Question: ## INTRODUCTION AND RELEVANT INFORMATION:
I have written demo app in my attempt to learn how to use 'ADO' streams. Everything works fine except in one special case. Let me start by giving relevant information:
I am using 'WinAPI' to create GUI, and am loading( and saving it on the disk )/inserting BLOB on a button press. Buttons are in a dialog box.
## PROBLEM:
When I press button for inserting BLOB into database I can see it being inserted ( I keep MS Access open ). If I try to load any existing BLOB from database nothing occurs, but no errors are signaled.
However, if I perform insert, , pressing the button for loading BLOB and saving it into disk works well.
I work on Windows 8.1 using Visual Studio 2013 on a x64 dual core CPU laptop ( this might be important to mention ).
## SSCCE:
To help you even further, follow carefully instructions to create very minimal code example that reproduces the problem:
1.) Create 'default Win32 project' in Visual Studio.
2.) In 'stdafx.h' add following just below '#include <windows.h>' :
'''
#include <comutil.h>
#include <stdio.h>
#include <ole2.h>
#include <string>
#include <shlwapi.h>
#pragma comment( lib, "comsuppw.lib")
#pragma comment( lib, "shlwapi.lib")
'''
3.) Add the following in your main '.cpp' file just below '#include' directives:
'''
#import <C:\Program Files\Common Files\System\ado\msado15.dll> rename( "EOF", "AdoNSEOF" )
'''
4.) add the following function above dialog box procedure 'About' :
'''
BOOL OpenFile(HWND hDlg, LPWSTR szFileName, LPWSTR szFilter)
{
// prepare OPENFILE dialog
OPENFILENAME ofn;
memset(&ofn, 0, sizeof(ofn));
ofn.lStructSize = sizeof(OPENFILENAME);
ofn.hwndOwner = hDlg;
ofn.lpstrFilter = szFilter;
ofn.lpstrFile = szFileName;
ofn.lpstrFile[0] = L'';
ofn.nMaxFile = MAX_PATH;
ofn.Flags = OFN_EXPLORER | OFN_FILEMUSTEXIST |
OFN_DONTADDTORECENT | OFN_HIDEREADONLY |
OFN_PATHMUSTEXIST;
ofn.lpstrDefExt = L".pdf";
if (GetOpenFileName(&ofn))
return TRUE;
return FALSE;
}
'''
5.) Replace 'About' dialog procedure with this:
'''
// Message handler for about box.
INT_PTR CALLBACK About(HWND hDlg, UINT message, WPARAM wParam, LPARAM lParam)
{
UNREFERENCED_PARAMETER(lParam);
// connection string
static wchar_t bstrConnect[MAX_PATH];
switch (message)
{
case WM_INITDIALOG:
{
// create connection string by choosing database
wchar_t szFile[MAX_PATH];
OpenFile(hDlg, szFile, L".accdb");
swprintf_s(bstrConnect, MAX_PATH,
L"Provider=Microsoft.ACE.OLEDB.12.0; Data Source = %s;", szFile);
}
return (INT_PTR)TRUE;
case WM_COMMAND:
if (LOWORD(wParam) == IDC_BUTTON1) // save BLOB to database
{
wchar_t szFileName[MAX_PATH] = L"";
if (OpenFile(hDlg, szFileName, L"All files*.*"))
{
try
{
HRESULT hr = CoInitialize(NULL);
ADODB::_ConnectionPtr pConn(L"ADODB.Connection");
ADODB::_RecordsetPtr pRS(L"ADODB.Recordset");
hr = pConn->Open(bstrConnect,
L"", L"", ADODB::adConnectUnspecified);
// create new recordset
pRS->Open( L"test", _variant_t((IDispatch*)pConn, true),
ADODB::adOpenKeyset,
ADODB::adLockOptimistic,
ADODB::adCmdTable);
// create stream object
ADODB::_StreamPtr pStream(L"ADODB.Stream");
// set stream type
pStream->Type = ADODB::adTypeBinary;
// missing parameter for Open
_variant_t varOptional(DISP_E_PARAMNOTFOUND, VT_ERROR);
// open stream
pStream->Open(varOptional,
ADODB::adModeUnknown,
ADODB::adOpenStreamUnspecified,
_bstr_t(L""), _bstr_t(L""));
// open selected file
hr = pStream->LoadFromFile(szFileName);
// error checking
if (FAILED(hr))
throw _com_error(hr);
// add new blank record
pRS->AddNew();
// position stream to beginning
pStream->Position = 0;
// insert data to recordset
PathStripPath(szFileName); // leave only filename
pRS->Fields->GetItem(L"tip")->Value = szFileName;
pRS->Fields->GetItem(L"field")->Value =
pStream->Read(ADODB::adReadAll);
// insert data
pRS->Update();
//cleanup
pRS->Close();
pConn->Close();
pStream->Close();
CoUninitialize();
MessageBeep(0);
}
catch (_com_error e)
{
MessageBox(hDlg, (LPWSTR)e.Description(), L"", 0);
}
}
}
if (LOWORD(wParam) == IDC_BUTTON3) // load BLOB and save it into disk
{
try
{
// napravi upit
HRESULT hr = CoInitialize(NULL);
ADODB::_ConnectionPtr pConn(L"ADODB.Connection");
ADODB::_RecordsetPtr pRS(L"ADODB.Recordset");
hr = pConn->Open(bstrConnect, L"", L"", ADODB::adConnectUnspecified);
// create stream object
ADODB::_StreamPtr pStream(L"ADODB.Stream");
// set stream type
pStream->Type = ADODB::adTypeBinary;
// missing parameter for Open
_variant_t varOptional(DISP_E_PARAMNOTFOUND, VT_ERROR);
// open stream
pStream->Open(varOptional,
ADODB::adModeUnknown,
ADODB::adOpenStreamUnspecified,
_bstr_t(L""), _bstr_t(L""));
// primary key is taken from edit control
wchar_t query[200] = L"";
swprintf_s(query, 200, L"select tip, field from test where ID = %d;",
(int)GetDlgItemInt(hDlg, IDC_EDIT1, FALSE, FALSE));
pRS->Open(query, _variant_t((IDispatch *)pConn, true),
ADODB::adOpenUnspecified, ADODB::adLockPessimistic,
ADODB::adCmdText);
if (NULL == pRS)
MessageBox(hDlg, L"Empty recordset!", L"", 0);
hr = pStream->Write(pRS->Fields->GetItem(L"field")->Value);
if (FAILED(hr))
MessageBox(hDlg, L"stream write failed", L"", 0);
// save to file
// store this file on disk
// int he same place our app is running
wchar_t szFileName[MAX_PATH] = L"";
swprintf_s(szFileName, MAX_PATH, L".\%s",
pRS->Fields->GetItem(L"tip")->Value.bstrVal);
hr = pStream->SaveToFile(szFileName, ADODB::adSaveCreateOverWrite);
if (FAILED(hr))
MessageBox(hDlg, L"save to file failed", L"", 0);
//cleanup
pRS->Close();
pConn->Close();
pStream->Close();
CoUninitialize();
MessageBeep(0);
}
catch (_com_error e)
{
MessageBox(hDlg, (LPWSTR)e.Description(), L"", 0);
}
}
if (LOWORD(wParam) == IDOK || LOWORD(wParam) == IDCANCEL)
{
EndDialog(hDlg, LOWORD(wParam));
return (INT_PTR)TRUE;
}
break;
}
return (INT_PTR)FALSE;
}
'''
7.) Rework 'About' dialog box in 'rc' editor like below:

- 'auto buddy''right align, and'- -
8.) Create MS Access database with following fields:
- - 'autonumber''primary key'- 'OLE Object'- 'text'
When you run application, open 'About' menu item so dialogbox can pop. Choose database we created.
Click the left button ( from the blue circle in the previously submitted image ). Open file dialogbox pops and you can choose any file ( I have tried with '.pdf', '.exe', '.zip' and 'jpeg' ). File should be inserted into database.
To read BLOB and save it in the same place your app is running, type the number of record you wish to retrieve and press right button ( from the red circle in the previously submitted picture ). BLOB should be loaded and then saved in the same place where your app is.
## FINAL NOTES:
This is not a production code, please be aware of that. This is just the smallest, simplest code example that illustrates the problem.
Again, if you insert BLOB and then try to load it, nothing happens but code runs without error.
If you insert BLOB, and then try to load BLOB from database everything works fine.
## QUESTION:
How can I rewrite my code so I can insert, and then load BLOB without resorting to the "solution #2" described earlier.
Thank you.
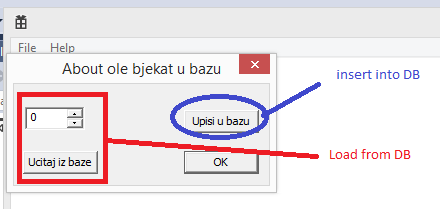
Answer: Normally, when I solve the problem on my own, and there are no answers, I simply delete the question. However, the code posted could be great working example for future generations.
The problem was in my construction of file path. After rewriting my code as below, everything works. Here is the complete dialog procedure:
'''
// Message handler for about box.
INT_PTR CALLBACK About(HWND hDlg, UINT message, WPARAM wParam, LPARAM lParam)
{
UNREFERENCED_PARAMETER(lParam);
// connection string
static wchar_t bstrConnect[MAX_PATH];
switch (message)
{
case WM_INITDIALOG:
{
wchar_t szFile[MAX_PATH];
OpenFile(hDlg, szFile, L".accdb");
swprintf_s(bstrConnect, MAX_PATH,
L"Provider=Microsoft.ACE.OLEDB.12.0; Data Source = %s;", szFile);
}
return (INT_PTR)TRUE;
case WM_COMMAND:
switch (LOWORD(wParam))
{
case IDC_BUTTON1:
{
wchar_t szFileName[MAX_PATH] = L"";
if (OpenFile(hDlg, szFileName, L"All files*.*"))
{
try
{
// disable write button, just in case, until we finish inserting
EnableWindow(GetDlgItem(hDlg, IDC_BUTTON3), FALSE);
HRESULT hr = CoInitialize(NULL);
ADODB::_ConnectionPtr pConn(L"ADODB.Connection");
ADODB::_RecordsetPtr pRS(L"ADODB.Recordset");
hr = pConn->Open(bstrConnect, L"", L"",
ADODB::adConnectUnspecified);
// create new recordset
pRS->Open(L"test", _variant_t((IDispatch*)pConn, true),
ADODB::adOpenKeyset, ADODB::adLockOptimistic,
ADODB::adCmdTable);
// create stream object
ADODB::_StreamPtr pStream(L"ADODB.Stream");
// set stream type
pStream->Type = ADODB::adTypeBinary;
// missing parameter
_variant_t varOptional(DISP_E_PARAMNOTFOUND, VT_ERROR);
// open stream
pStream->Open(varOptional, ADODB::adModeUnknown,
ADODB::adOpenStreamUnspecified, _bstr_t(L""), _bstr_t(L""));
// open selected file
hr = pStream->LoadFromFile(szFileName);
if(FAILED(hr))
throw _com_error(hr);
// add new blank record
pRS->AddNew();
// position stream
pStream->Position = 0;
// insert data to recordset
PathStripPath(szFileName); // leave only filename
pRS->Fields->GetItem(L"tip")->Value = szFileName; // store filename
pRS->Fields->GetItem(L"field")->Value =
pStream->Read(ADODB::adReadAll); // store BLOB
// insert data
pRS->Update();
//cleanup
pRS->Close();
pConn->Close();
pStream->Close();
CoUninitialize();
// now is safe to read BLOB from database so enable load button
EnableWindow(GetDlgItem(hDlg, IDC_BUTTON3), TRUE);
// make a sound just so we know we made it! :)
MessageBeep(0);
}
catch (_com_error e)
{
MessageBox(hDlg, (LPWSTR)e.Description(), L"", 0);
}
}
}
break;
case IDC_BUTTON3:
{
try
{
HRESULT hr = CoInitialize(NULL);
if (FAILED(hr))
throw _com_error(hr);
ADODB::_ConnectionPtr pConn(L"ADODB.Connection");
ADODB::_RecordsetPtr pRS(L"ADODB.Recordset");
hr = pConn->Open(bstrConnect, L"", L"", ADODB::adConnectUnspecified);
if (FAILED(hr))
{
MessageBox(hDlg, L"connection error", L"", 0);
throw _com_error(hr);
}
// create stream object
ADODB::_StreamPtr pStream(L"ADODB.Stream");
// set stream type
pStream->Type = ADODB::adTypeBinary;
// missing parameter
_variant_t varOptional(DISP_E_PARAMNOTFOUND, VT_ERROR);
hr = pStream->Open(varOptional, ADODB::adModeUnknown,
ADODB::adOpenStreamUnspecified, _bstr_t(L""), _bstr_t(L""));
if (FAILED(hr))
{
MessageBox(hDlg, L"connection error", L"", 0);
throw _com_error(hr);
}
wchar_t query[200] = L"";
BOOL ok = true; // needed for error checking ( GetDlgInt -> see the docs )
swprintf_s(query, 200, L"select tip, field from test where ID = %d;",
(int)GetDlgItemInt(hDlg, IDC_EDIT1, &ok, FALSE));
if (!ok)
MessageBox(hDlg, L"dlgitemint failed", L"", 0);
hr = pRS->Open(query, _variant_t((IDispatch *)pConn, true),
ADODB::adOpenUnspecified, ADODB::adLockPessimistic,
ADODB::adCmdText);
if (FAILED(hr))
{
MessageBox(hDlg, L"connection error", L"", 0);
throw _com_error(hr);
}
if (NULL == pRS)
{
MessageBox(hDlg, L"NULL pRS!", L"", 0);
throw _com_error(hr);
}
if (pRS->BOF && pRS->AdoNSEOF)
MessageBox(hDlg, L"empty rs", L"", 0);
hr = pStream->Write(pRS->Fields->GetItem(L"field")->Value);
if (!pStream->GetSize())
MessageBox(hDlg, L"stream write failed", L"", 0);
if (FAILED(hr))
{
MessageBox(hDlg, L"stream write failed", L"", 0);
throw _com_error(hr);
}
// save to file
wchar_t szFileName[MAX_PATH] = L"";
// this returns directory where our exe is running
GetModuleFileName(NULL, szFileName, MAX_PATH);
// now we remove name and extension of the exe file
PathRemoveFileSpec(szFileName);
// add backslash at the end
PathAddBackslash(szFileName);
// now we "glue" the name of our BLOB ( we stored it into DB )
wcscat_s(szFileName, MAX_PATH,
pRS->Fields->GetItem(L"tip")->Value.bstrVal);
if (!wcslen(szFileName))
MessageBox(hDlg, L"load field name failed", L"", 0);
hr = pStream->SaveToFile(szFileName, ADODB::adSaveCreateOverWrite);
if (FAILED(hr))
{
MessageBox(hDlg, L"save to file failed", L"", 0);
throw _com_error(hr);
}
//cleanup
pRS->Close();
pConn->Close();
pStream->Close();
CoUninitialize();
// beep so we know all went well
MessageBeep(0);
}
catch (_com_error e)
{
MessageBox(hDlg, (LPWSTR)e.Description(), L"", 0);
}
}
break;
case IDOK:
case IDCANCEL:
{
EndDialog(hDlg, LOWORD(wParam));
return (INT_PTR)TRUE;
}
break;
default:
break;
}
}
return (INT_PTR)FALSE;
}
'''
This was only a test code, but still the important part for me worked ( insert or load + save BLOB ). Hopefully it will be useful to future readers.
In case other members have suggestions for improving the part of code that reads / writes BLOB please leave a comment. Constructive criticism is always welcome.